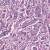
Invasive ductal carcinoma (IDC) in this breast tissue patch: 1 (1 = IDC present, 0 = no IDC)